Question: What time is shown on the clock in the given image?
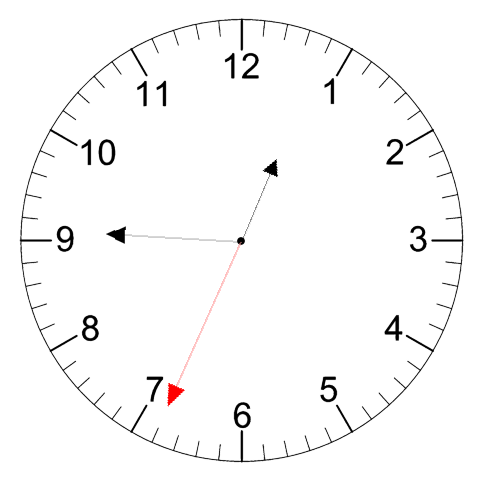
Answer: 12:45:34